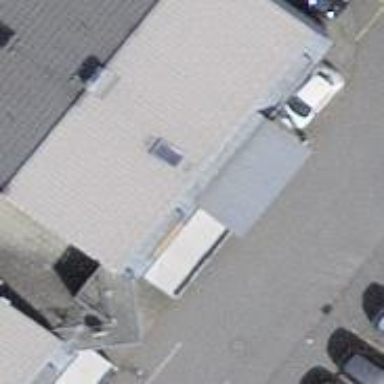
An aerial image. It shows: Pharmacy.